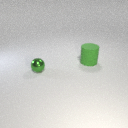
large green rubber cylinder to the right of small green metal sphere